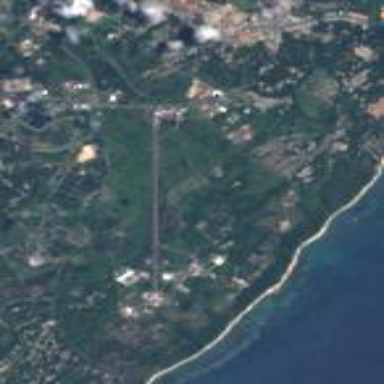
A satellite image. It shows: Spaceport in military area.